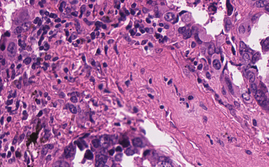
Tumor epithelial tissue: yes
Tumor-associated stroma tissue: yes
Normal tissue: no